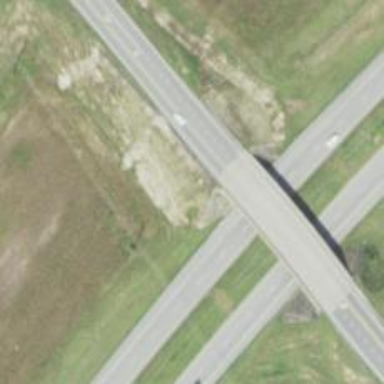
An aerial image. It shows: Primary highway with bridge.